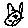
Label: cat